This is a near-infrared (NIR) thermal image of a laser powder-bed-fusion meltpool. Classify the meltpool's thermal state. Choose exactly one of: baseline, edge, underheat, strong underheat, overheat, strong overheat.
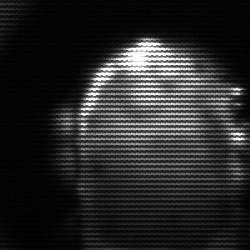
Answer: baseline